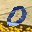
Label: 0